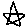
Label: star